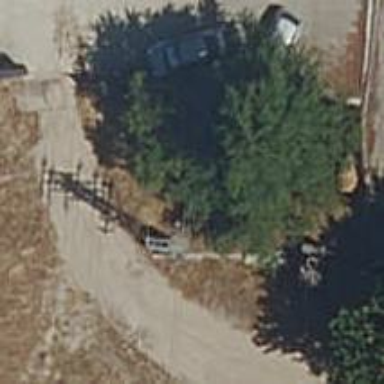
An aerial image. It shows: Concrete power pole.